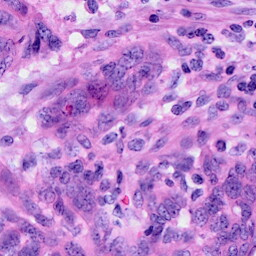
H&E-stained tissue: Cervix